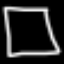
Label: square